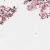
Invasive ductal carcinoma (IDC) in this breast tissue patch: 0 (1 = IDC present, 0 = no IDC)